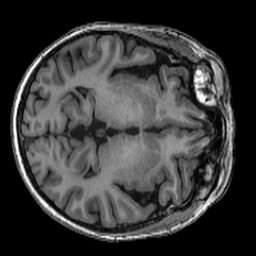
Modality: T1w
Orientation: axial
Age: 61
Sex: female
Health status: ill
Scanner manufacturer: ge
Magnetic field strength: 3 T
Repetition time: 0.008164 s
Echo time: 0.003184 s